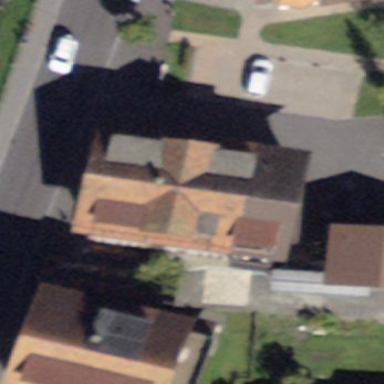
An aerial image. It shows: Hotel building.